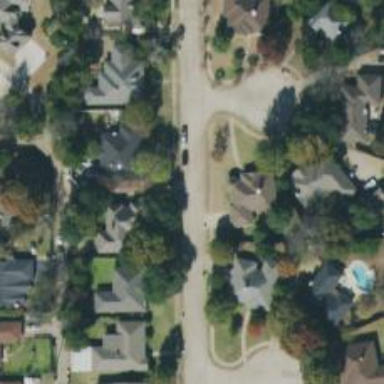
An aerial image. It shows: Alley classified as service road.